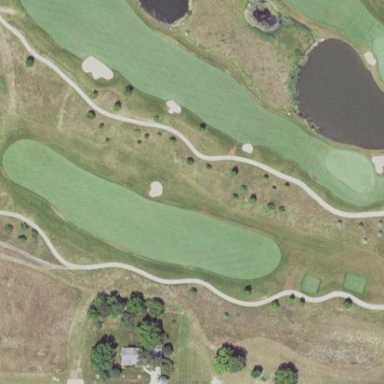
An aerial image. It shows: Area of rough grass used for golf.